Question: ## Installation details
I have installed
- - -
I want to launch the google in chrome browser using selenium web-driver test case. But I am not able to launch due the above attached issue.

Please help me to fix the issue.
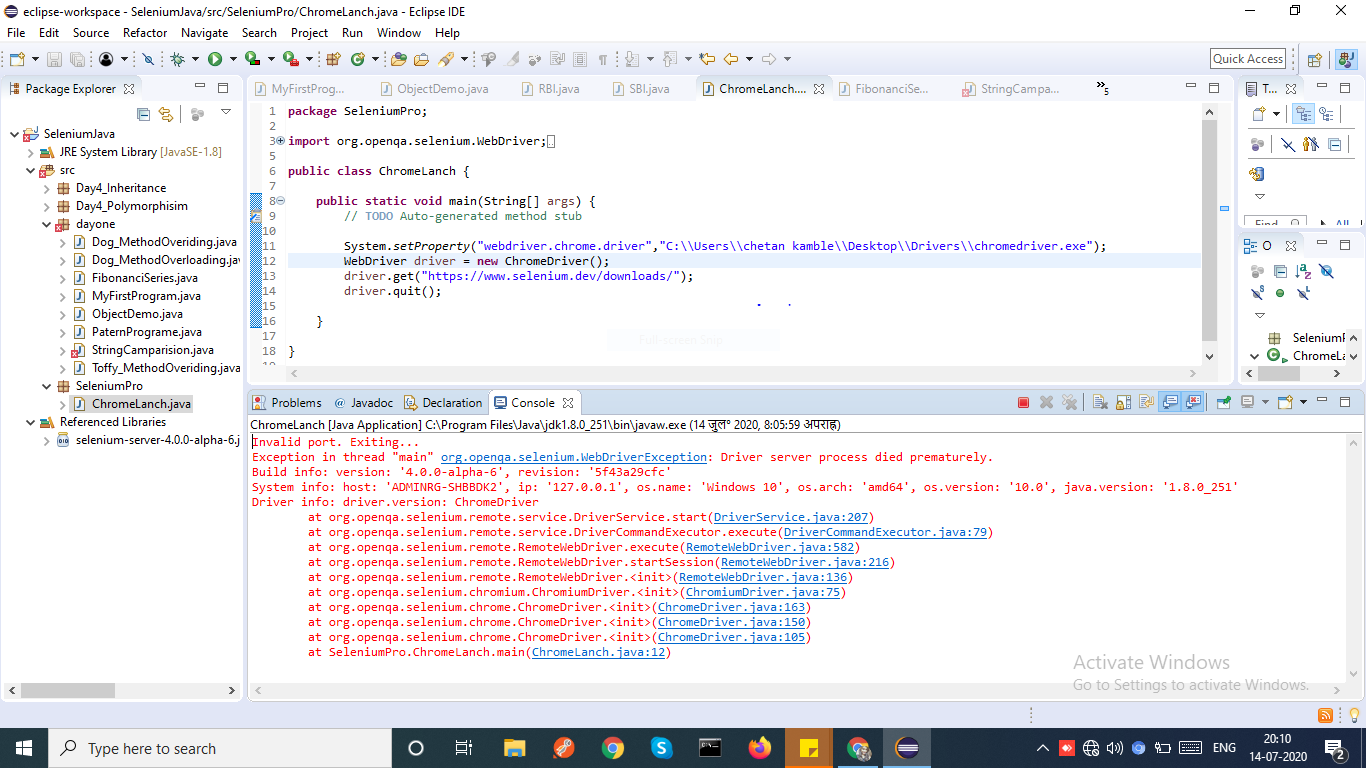
Answer: You need to update your exe version <URL> in this link you can download driver exe and set in path
Can you kill chrome exe and refresh and rerun ( note open cmd and paste this line and enter and rerun project
Please import